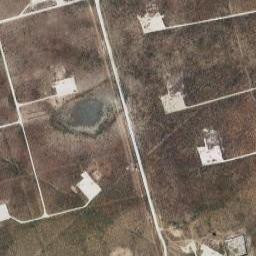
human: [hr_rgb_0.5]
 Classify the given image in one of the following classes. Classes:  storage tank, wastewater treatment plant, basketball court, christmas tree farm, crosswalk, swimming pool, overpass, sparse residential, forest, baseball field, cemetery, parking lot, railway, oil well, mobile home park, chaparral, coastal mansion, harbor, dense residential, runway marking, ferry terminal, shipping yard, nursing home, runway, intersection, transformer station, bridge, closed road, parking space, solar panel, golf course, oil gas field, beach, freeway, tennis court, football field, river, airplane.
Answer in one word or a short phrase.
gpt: oil gas field